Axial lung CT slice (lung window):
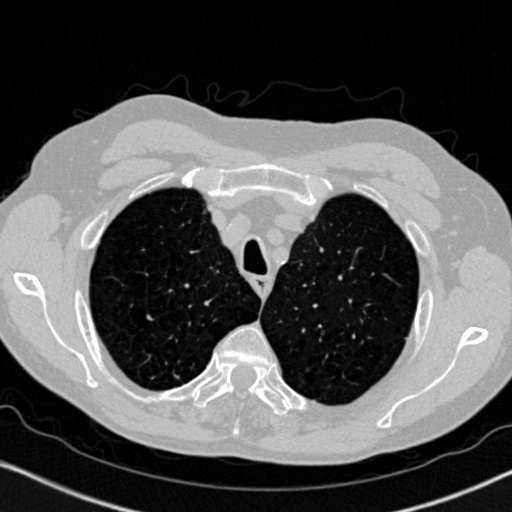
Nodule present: no